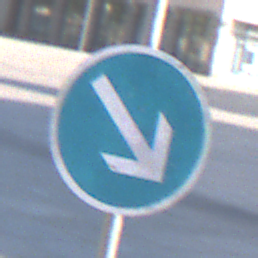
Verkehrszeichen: VorgeschriebeneVorbeifahrtRechts
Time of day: MorningAfternoon
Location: Outdoor (Urban)
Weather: Clear
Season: NotSpecified
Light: Natural